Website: walmart
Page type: customer-info-address
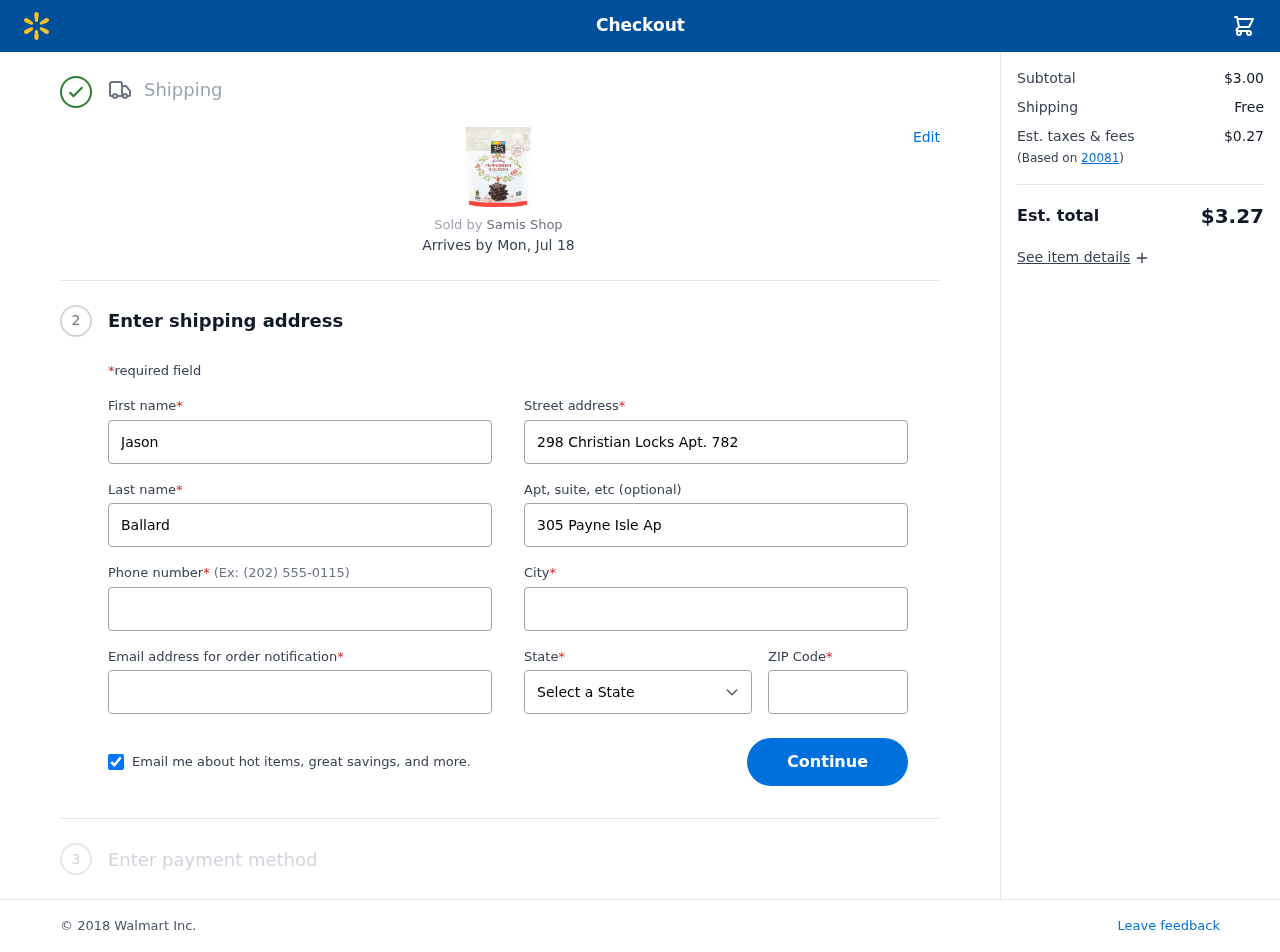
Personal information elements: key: PII_CITY
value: Grantton
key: PII_EMAIL
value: jballard@yahoo.com
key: PII_FIRSTNAME
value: Jason
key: PII_LASTNAME
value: Ballard
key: PII_PHONE
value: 9727017627
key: PII_POSTCODE
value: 20081
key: PII_STATE
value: Mississippi
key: PII_STREET
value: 298 Christian Locks Apt. 782
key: PII_STREET2
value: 305 Payne Isle Apt. 209
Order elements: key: ORDER_DELIVERY_DATE
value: Mon, Jul 18
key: ORDER_SUBTOTAL
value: $3.00
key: ORDER_SHIPPING_COST
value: Free
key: ORDER_TAX
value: $0.27
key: ORDER_TOTAL
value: $3.27